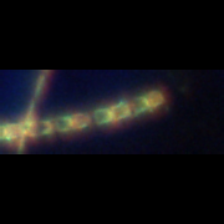
Taxon: Chaetoceros
Group: Diatoms